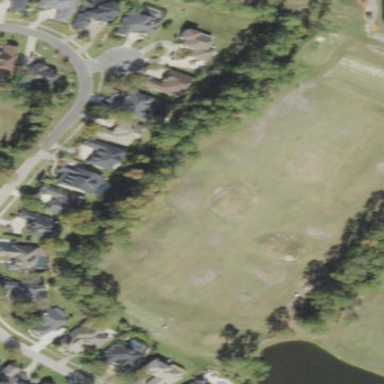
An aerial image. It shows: Grassy area designated as driving range for golf.